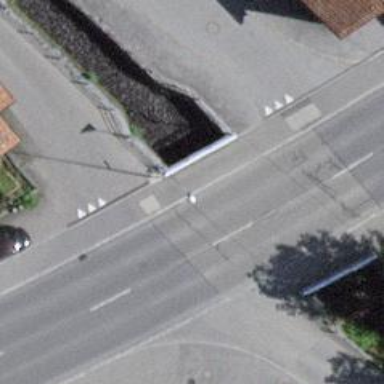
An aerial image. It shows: Sidewalk footway on asphalt bridge.